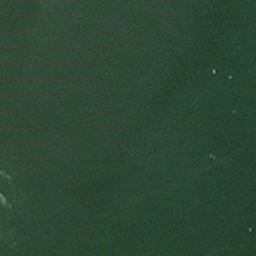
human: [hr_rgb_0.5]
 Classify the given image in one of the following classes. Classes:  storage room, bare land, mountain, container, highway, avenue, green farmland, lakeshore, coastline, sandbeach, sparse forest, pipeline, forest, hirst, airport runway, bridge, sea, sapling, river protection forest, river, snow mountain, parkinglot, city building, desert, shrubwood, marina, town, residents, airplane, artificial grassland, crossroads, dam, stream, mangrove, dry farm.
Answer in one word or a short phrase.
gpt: sea